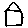
Label: house